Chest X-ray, PA view. Patient: 36 years old, sex M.
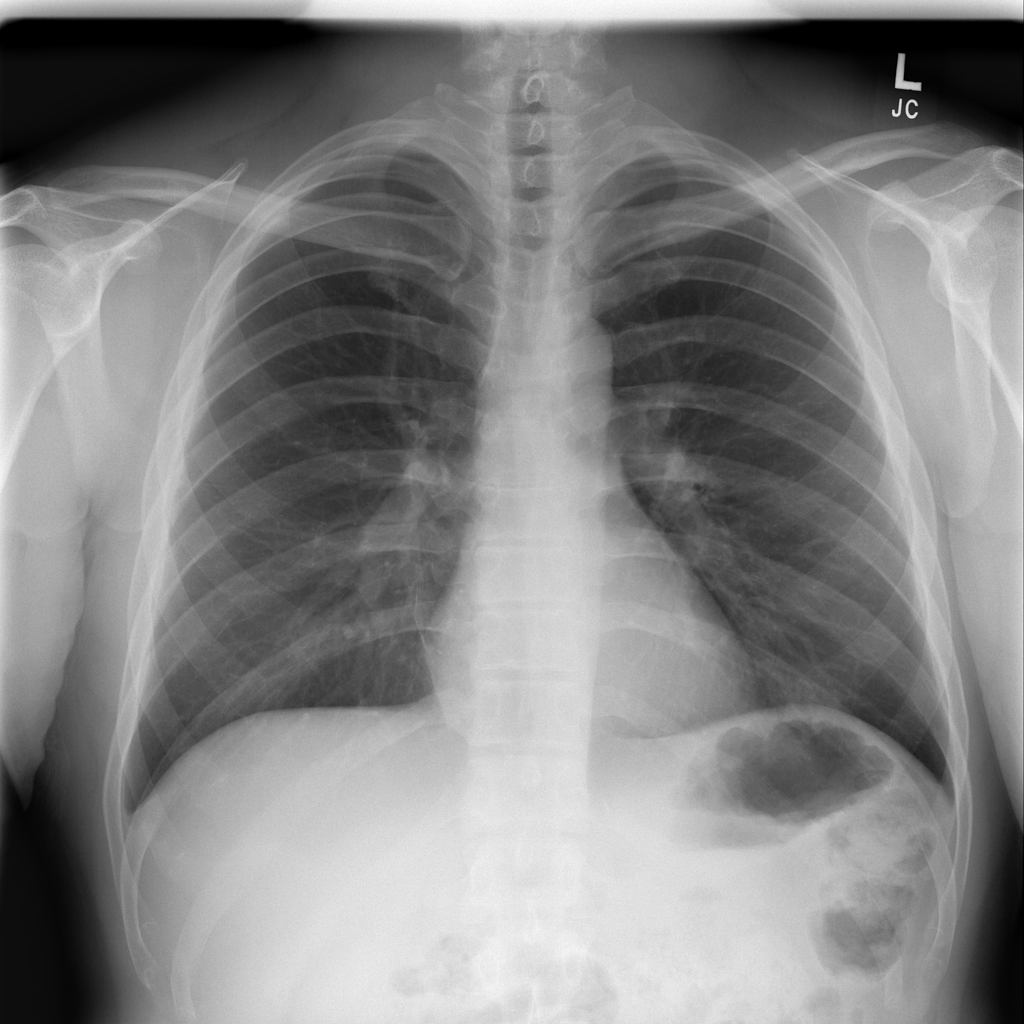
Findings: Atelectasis